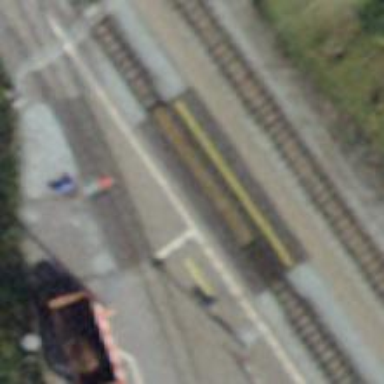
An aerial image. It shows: Narrow-gauge railway in yard setting.